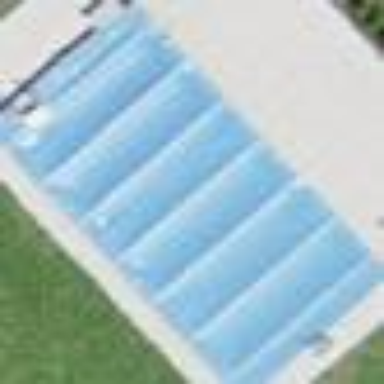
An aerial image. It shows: Swimming pool located in leisure land.